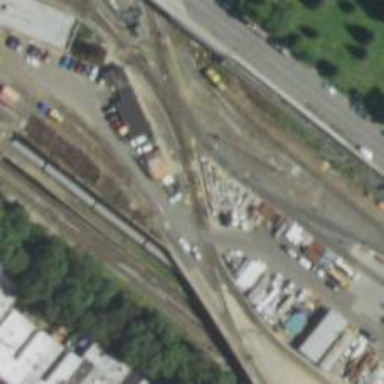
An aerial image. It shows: Yard meant for service. The rail tracks are electrified at the top.